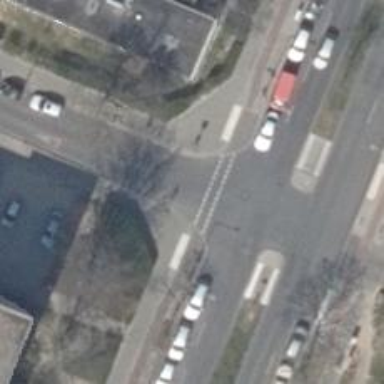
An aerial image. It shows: Unmarked road crossing.